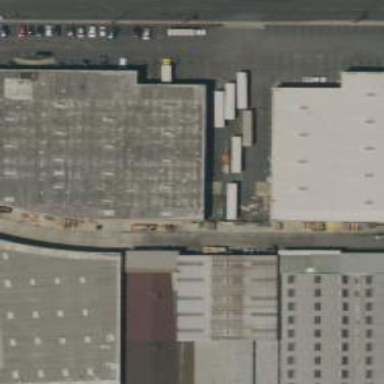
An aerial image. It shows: Warehouse building.